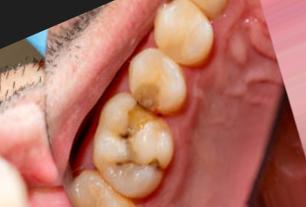
Condition: Caries